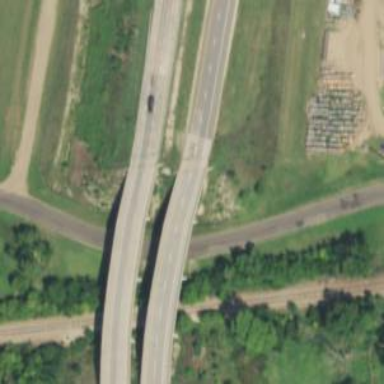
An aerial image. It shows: Bridge on trunk expressway.